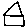
Label: house